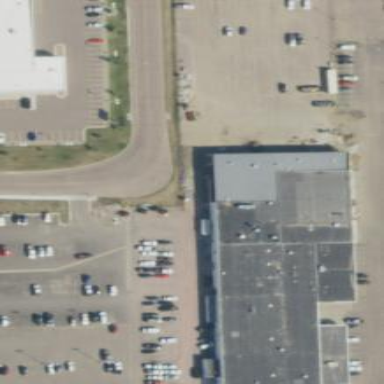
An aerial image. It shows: Commercial area.